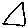
Label: triangle